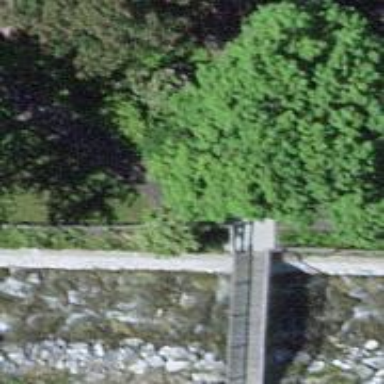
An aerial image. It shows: Paved path bridge with beam structure.